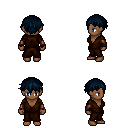
a pixel art fantasy rpg character, female body template, human, dark skin, brown robe, metal pants, raven short bangs hairstyle, leather bracers, four views (front, back, left, right), 2x2 character sprite sheet, small pixel art, hard edges, no anti-aliasing